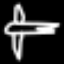
Label: airplane